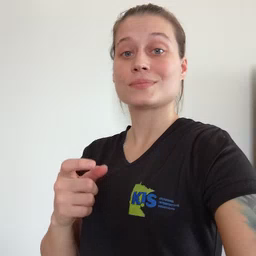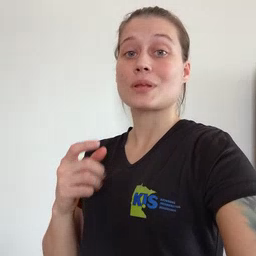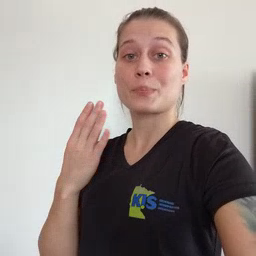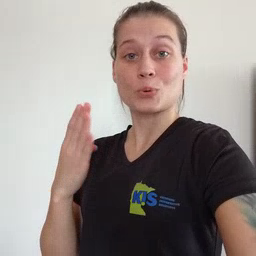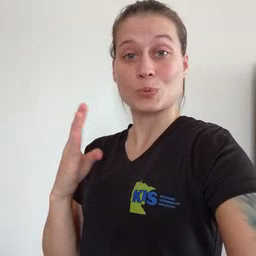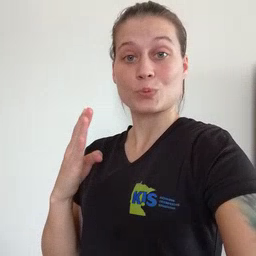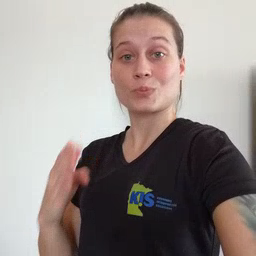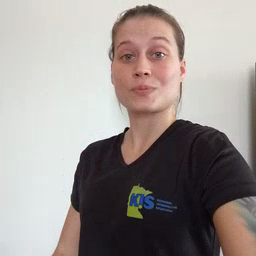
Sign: blue